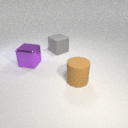
large purple metal cube to the left of large gray rubber cube